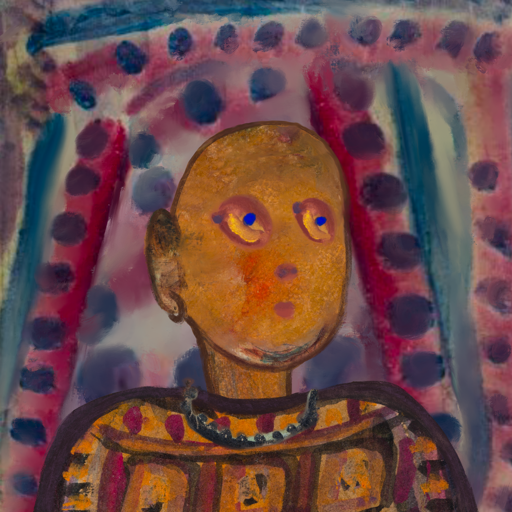
Background: HillGirl, Head And Neck Side: Pipe, Face Side: Mother_And_Son_Son, Bust: Doll, Hair Side: Blank, Head Accessory: Blank, Second Necklace: Blank, Necklace: Childish, Baby: Blank